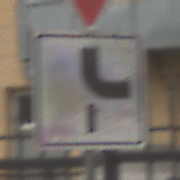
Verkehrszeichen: VerlaufVorfahrtsstrasse10
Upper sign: VorfahrtGewaehren
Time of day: MorningAfternoon
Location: Outdoor (Urban)
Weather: Overcast
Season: NotSpecified
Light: Natural